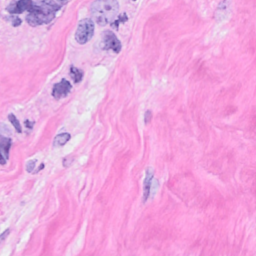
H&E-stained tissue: Breast